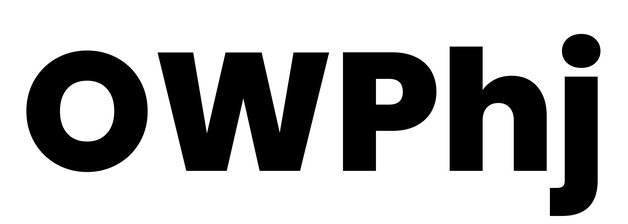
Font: Poppins-ExtraBold